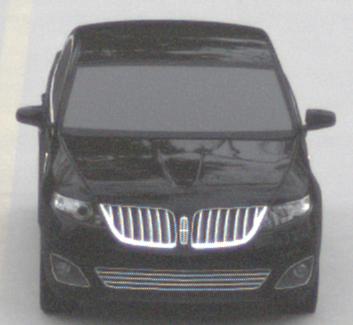
Make: Lincoln
Model: MKS
Detailed model: -
Model produced from: 2008
Model produced until: 2011
Doors: 4
Color: black
Road condition: dry road
Daytime: midday
Contrast: low contrast